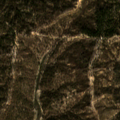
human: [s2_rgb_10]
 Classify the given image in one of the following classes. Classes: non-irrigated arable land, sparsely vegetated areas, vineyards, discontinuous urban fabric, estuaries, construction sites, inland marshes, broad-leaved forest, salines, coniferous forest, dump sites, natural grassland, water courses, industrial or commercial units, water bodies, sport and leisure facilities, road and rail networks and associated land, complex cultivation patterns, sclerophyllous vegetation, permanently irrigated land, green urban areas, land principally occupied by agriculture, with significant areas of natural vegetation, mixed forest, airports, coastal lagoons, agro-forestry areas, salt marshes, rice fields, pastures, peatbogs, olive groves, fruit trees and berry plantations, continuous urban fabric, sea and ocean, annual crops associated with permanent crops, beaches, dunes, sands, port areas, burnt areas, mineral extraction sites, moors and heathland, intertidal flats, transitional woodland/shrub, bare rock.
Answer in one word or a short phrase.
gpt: agro-forestry areas, broad-leaved forest, transitional woodland/shrub